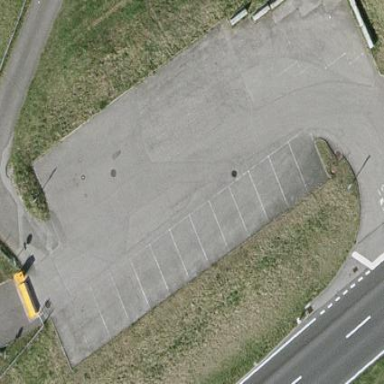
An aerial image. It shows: Parking area with asphalt surface.